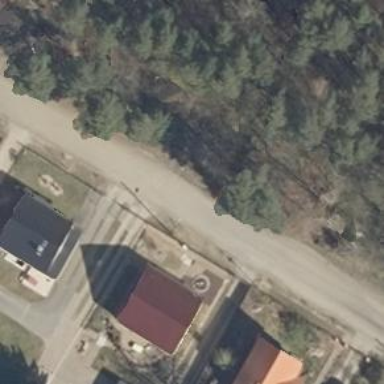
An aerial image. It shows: Residential road.